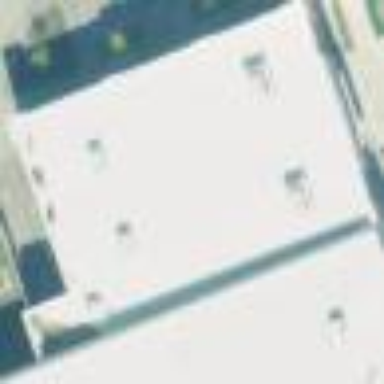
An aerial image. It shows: Building.